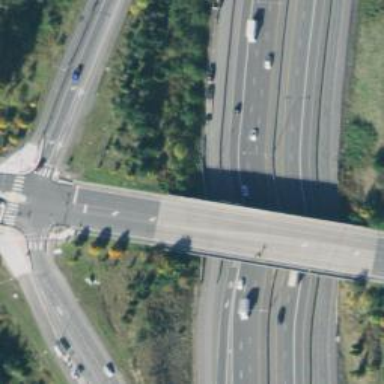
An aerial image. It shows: Secondary road on asphalt bridge.